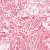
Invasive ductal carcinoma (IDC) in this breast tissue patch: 0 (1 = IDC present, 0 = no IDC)